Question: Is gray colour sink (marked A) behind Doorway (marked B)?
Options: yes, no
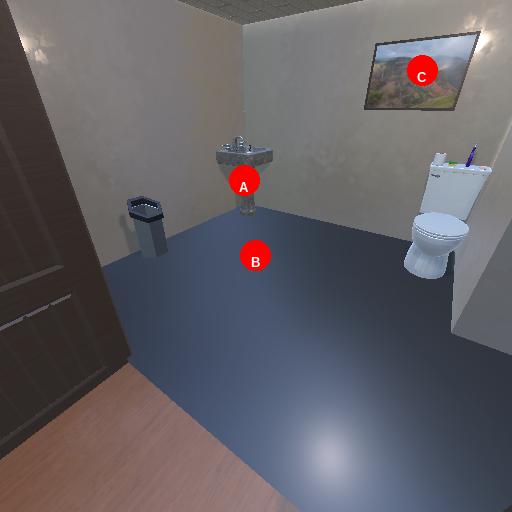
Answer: yes